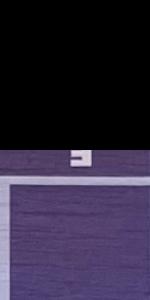
Label: Empty